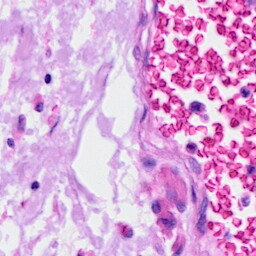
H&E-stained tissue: Ovarian